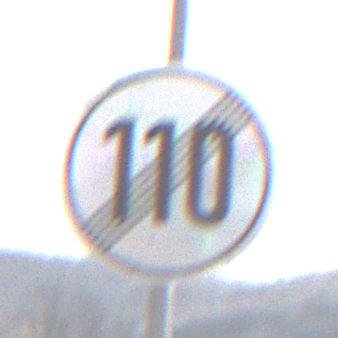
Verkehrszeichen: EndeGeschwindigkeit110
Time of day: MorningAfternoon
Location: Outdoor (Nature)
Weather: PartlyCloudy
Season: Winter
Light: Natural